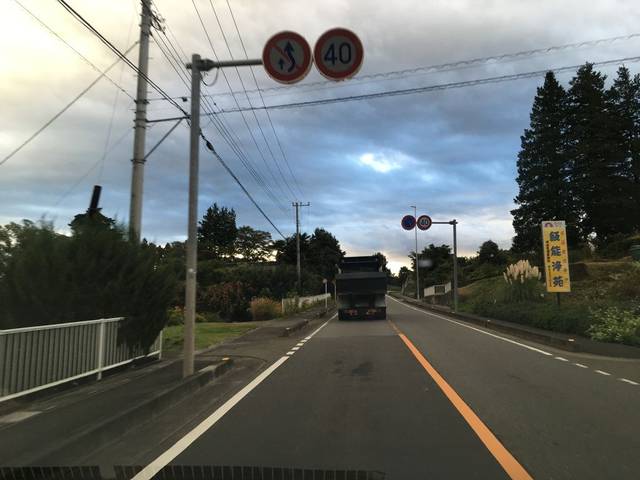
Region: Japan
Coordinates: 35.884, 139.302